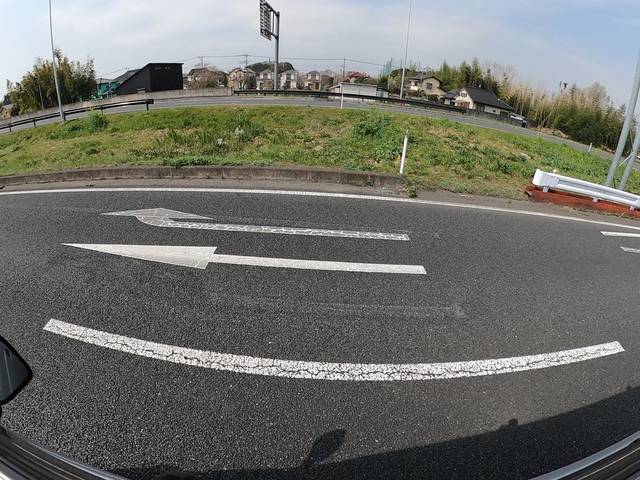
Region: Japan
Coordinates: 35.932, 139.592